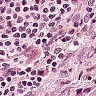
Metastatic tissue present: yes